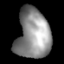
Tissue: lung
Cell type: Myeloid cells
Senescence score: 0.2171
Nuclear area (px): 1627
Mean DAPI intensity: 143.489